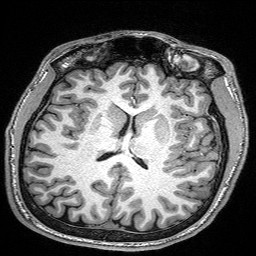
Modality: T1w
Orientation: coronal